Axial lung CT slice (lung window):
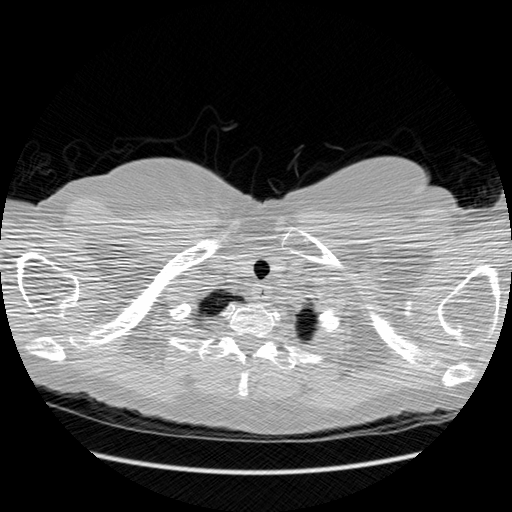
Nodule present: no